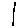
Label: line